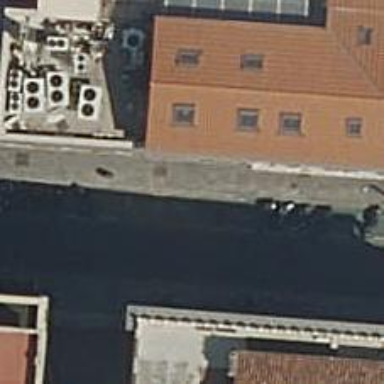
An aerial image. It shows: Motorcycle parking facility.